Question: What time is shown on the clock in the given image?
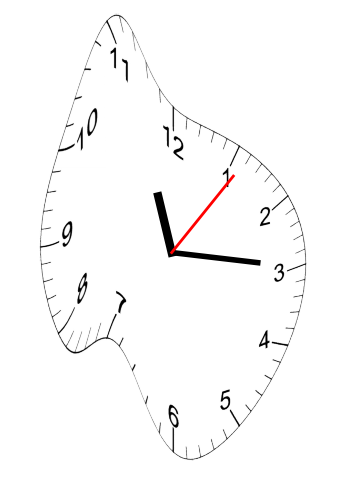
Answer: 11:15:06